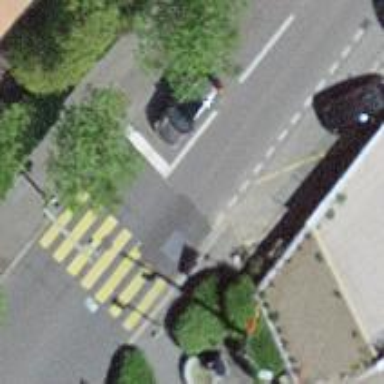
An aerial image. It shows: Road with traffic signals.